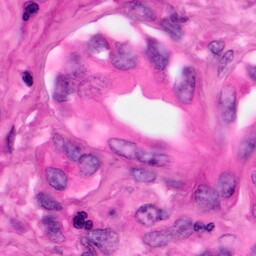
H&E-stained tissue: Pancreatic